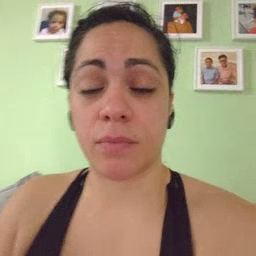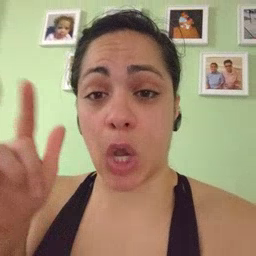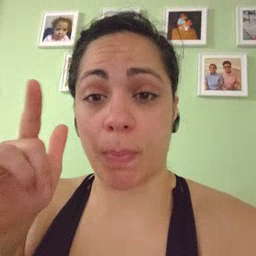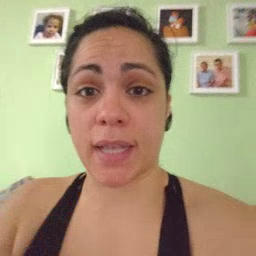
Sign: airplane